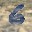
Label: 6